Interaction volume radius: 5 \u00c5
Interaction volume height: 30 \u00c5
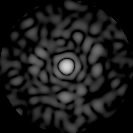
Disorder parameter: 0.8209